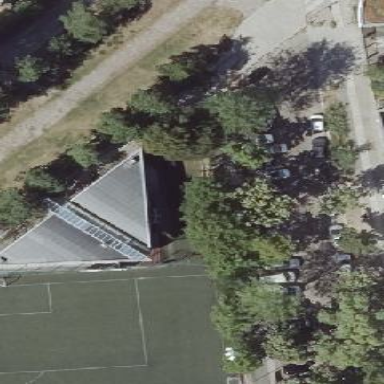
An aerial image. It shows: Sports centre building.